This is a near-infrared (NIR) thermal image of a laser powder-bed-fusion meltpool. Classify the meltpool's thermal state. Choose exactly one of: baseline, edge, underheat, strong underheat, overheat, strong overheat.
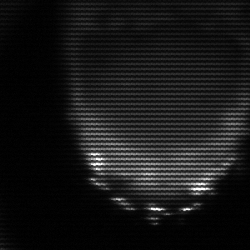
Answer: edge